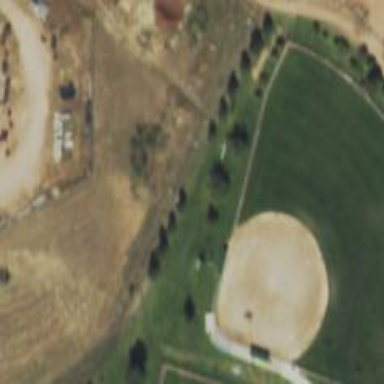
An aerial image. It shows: Grass pitch used for the sport of softball.